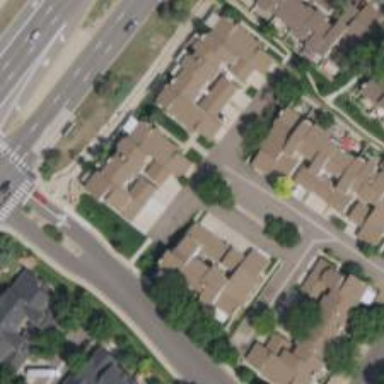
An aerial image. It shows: Living street.